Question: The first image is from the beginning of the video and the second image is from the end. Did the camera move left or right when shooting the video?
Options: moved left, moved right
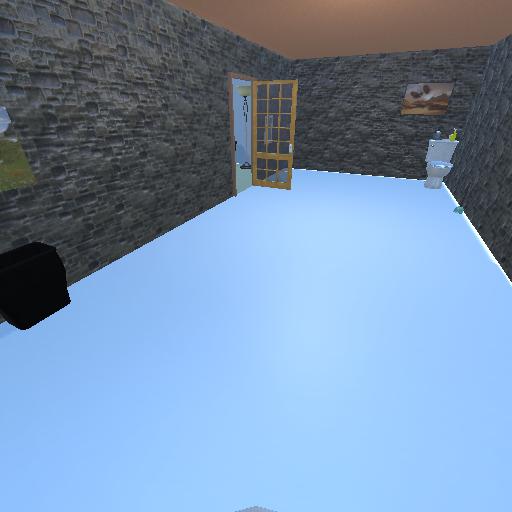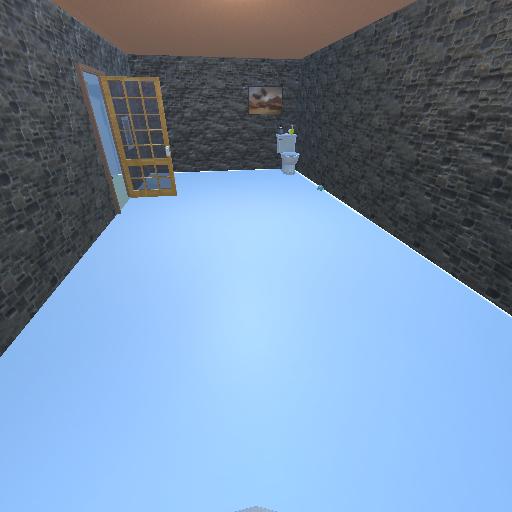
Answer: moved left